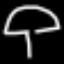
Label: mushroom